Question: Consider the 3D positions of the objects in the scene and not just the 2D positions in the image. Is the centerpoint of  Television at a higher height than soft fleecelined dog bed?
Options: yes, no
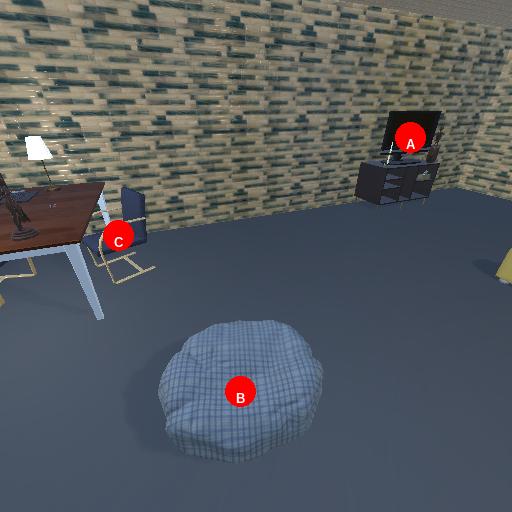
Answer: yes